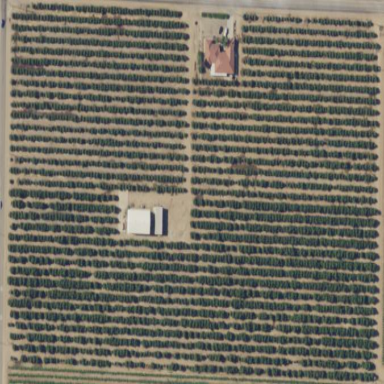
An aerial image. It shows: Vineyard.